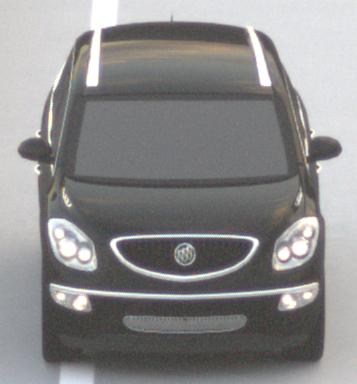
Make: Buick
Model: Enclave
Detailed model: GMT967
Model produced from: 2007
Model produced until: 2017
Doors: 5
Color: black
Road condition: dry road
Daytime: sunrise or sunset
Contrast: low contrast